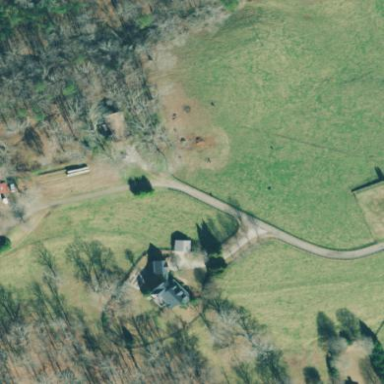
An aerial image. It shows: Farm.